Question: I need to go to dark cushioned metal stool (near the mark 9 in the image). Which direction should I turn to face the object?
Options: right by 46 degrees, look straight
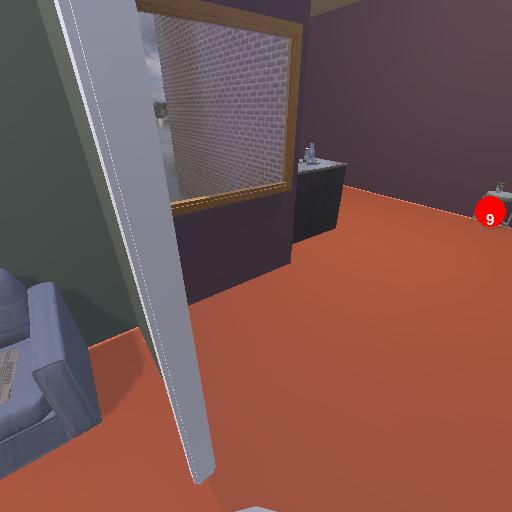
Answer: right by 46 degrees